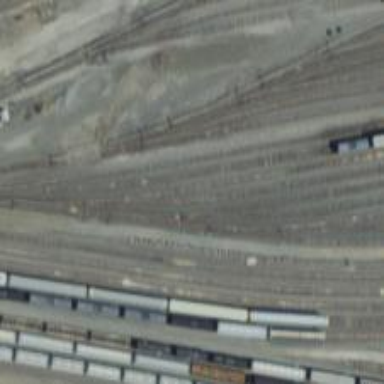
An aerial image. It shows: Railway yard.